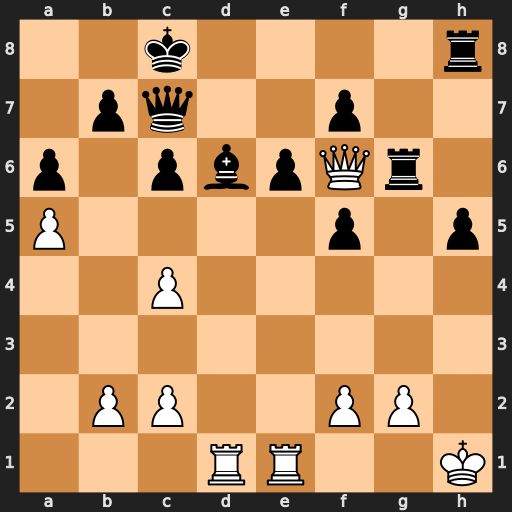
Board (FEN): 2k4r/1pq2p2/p1pbpQr1/P4p1p/2P5/8/1PP2PP1/3RR2K
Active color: w
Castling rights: -
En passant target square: -
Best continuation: Qxh8+ Qd8 Qxd8+